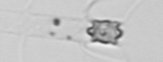
Label: Chaetoceros_didymus